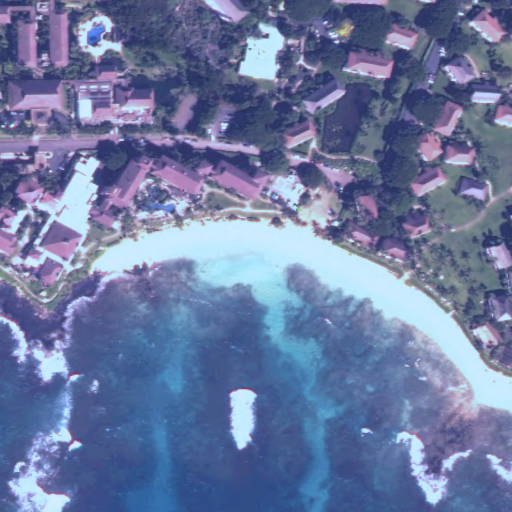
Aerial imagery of beach in Hawaii named Poipu Beach containing only unknown